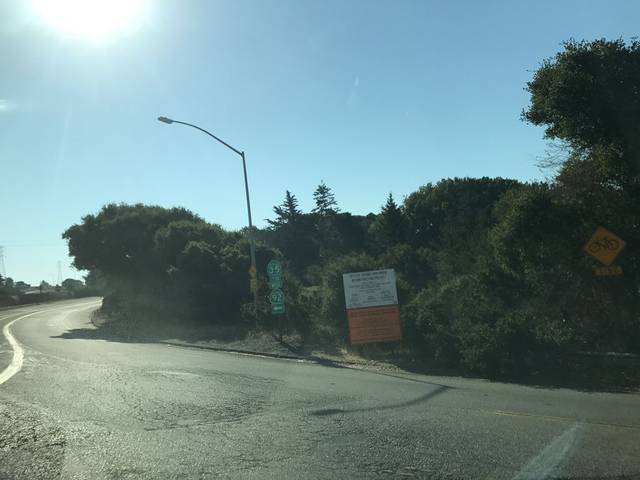
Region: United States
Coordinates: 37.525, -122.358